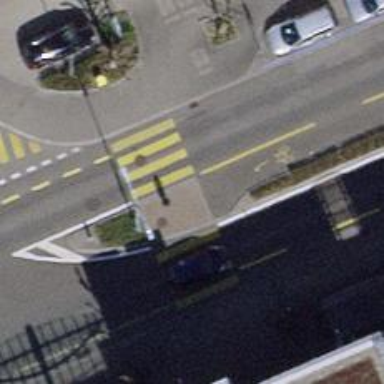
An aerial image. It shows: Secondary road with concrete surface and designated cycle lane.